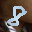
Label: 8